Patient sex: M
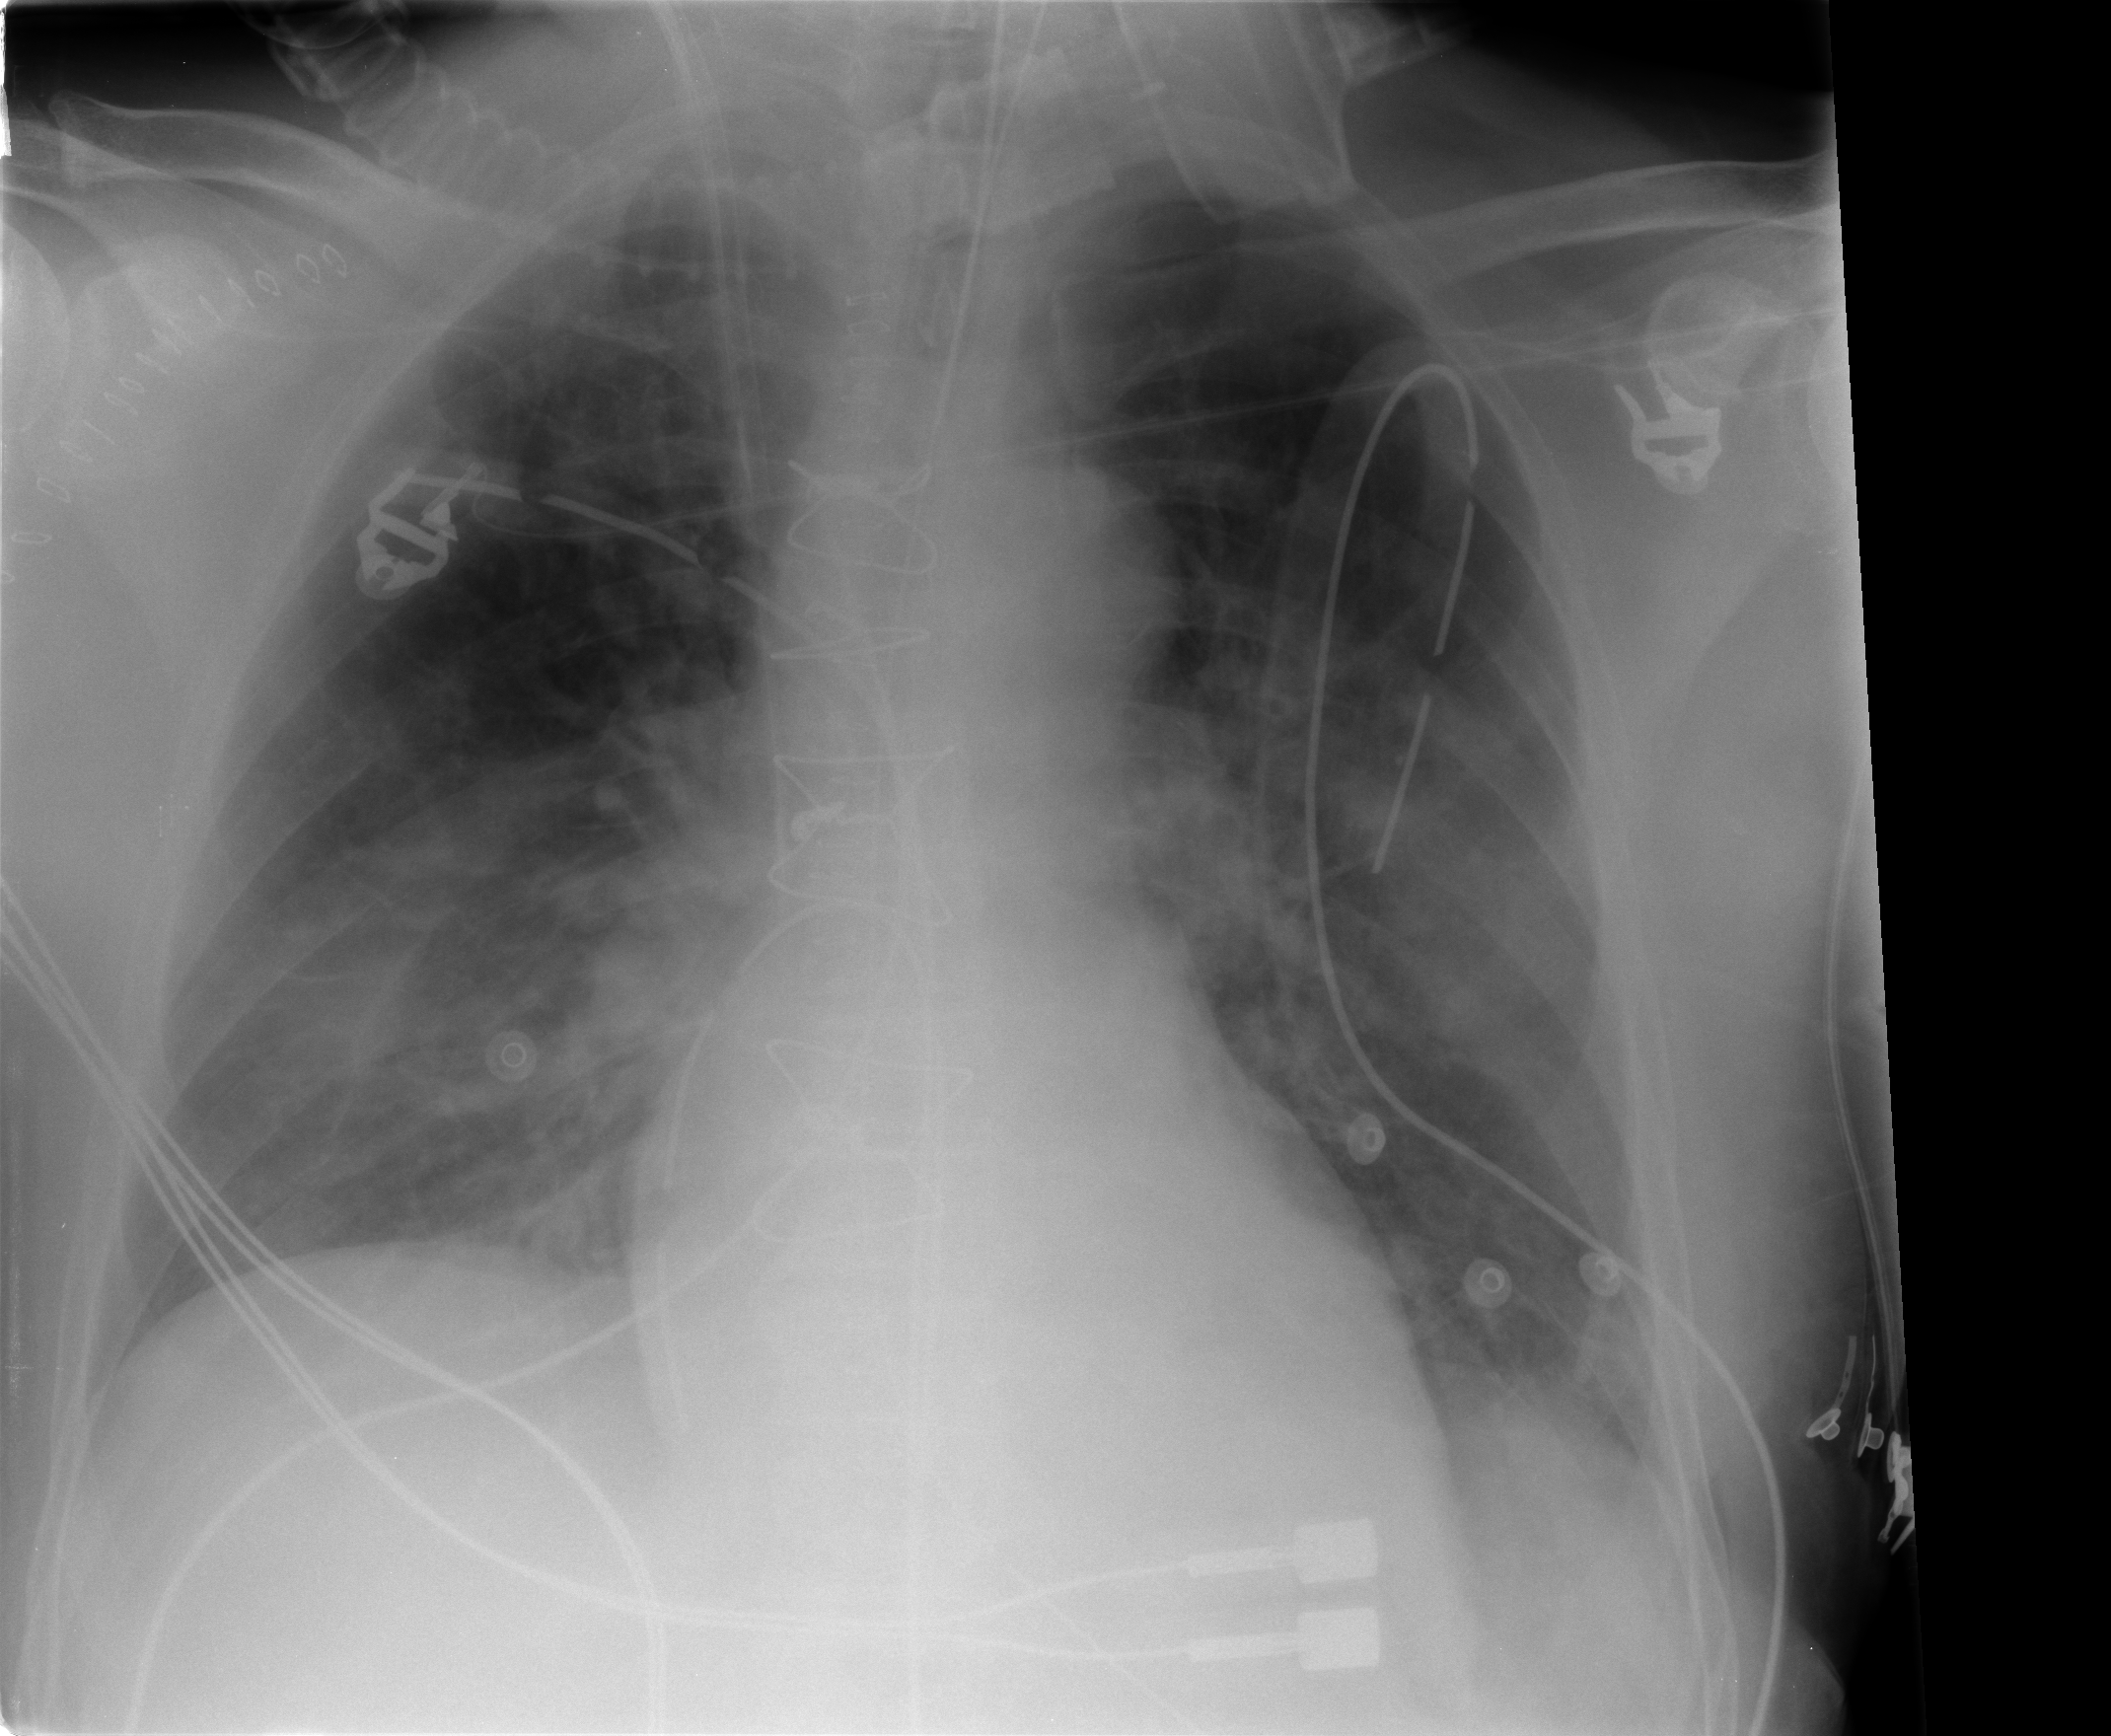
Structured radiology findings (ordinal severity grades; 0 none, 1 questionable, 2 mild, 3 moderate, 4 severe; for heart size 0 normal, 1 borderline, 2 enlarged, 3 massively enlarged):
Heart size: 0
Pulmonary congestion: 2
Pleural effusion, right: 2
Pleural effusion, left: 2
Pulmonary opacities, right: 0
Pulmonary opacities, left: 2
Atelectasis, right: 2
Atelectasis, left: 2